Question: I'm creating a page with <URL> and I have the following HTML:
'''
<div data-role="page" id="page1">
<div data-role="header">
<h1>Page 1</h1>
</div>
<div data-role="content">
<p>You need to select a page:</p>
<ol data-role="listview">
<li><a href="#page2">Item 1</a></li>
<li><a href="#page2">Item 2</a></li>
</ol>
</div>
</div>
<div data-role="page" id="page2">
<div data-role="header">
<h1>Page 2</h1>
</div>
</div>
'''
It behaves as expected, except that on Chrome 10.0.648.205, I see the following:

Notice that the '<p>' is obscured by the list. Why is the list overlapping the text?
you can play with the code here: <URL>
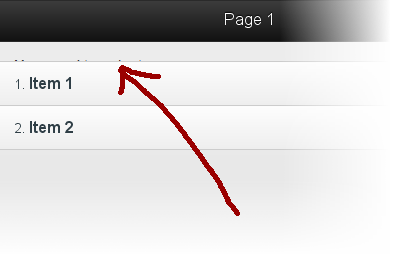
Answer: Alternatively you could use the list divider instead of the p tag (Just theme it) like this:
<URL>
'''
<div data-role="content">
<!-- <p>You need to select a page:</p> -->
<ol data-role="listview">
<li data-role="list-divider">You need to select a page:</li>
<li><a href="#page2">Item 1</a></li>
<li><a href="#page2">Item 2</a></li>
</ol>
</div>
'''